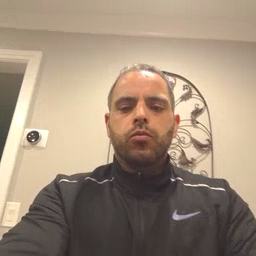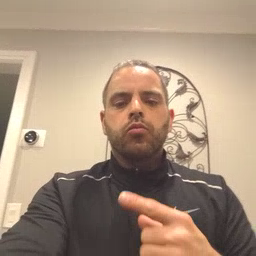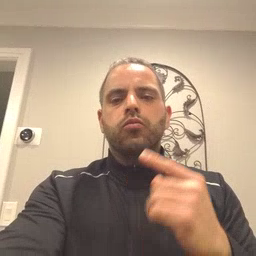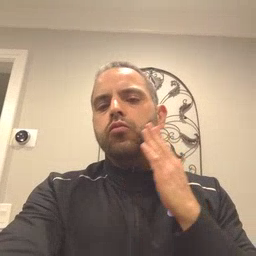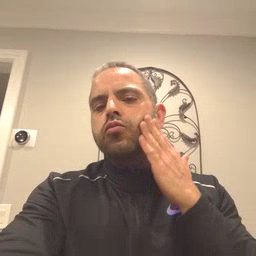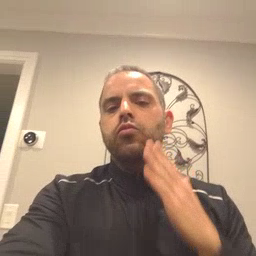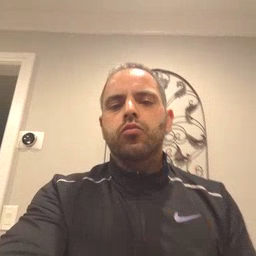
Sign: cheek